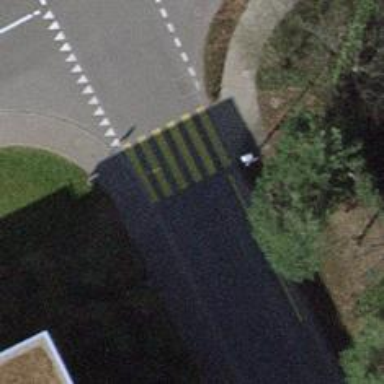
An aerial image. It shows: Marked crossing on the road.